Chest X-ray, AP view. Patient: 42 years old, sex M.
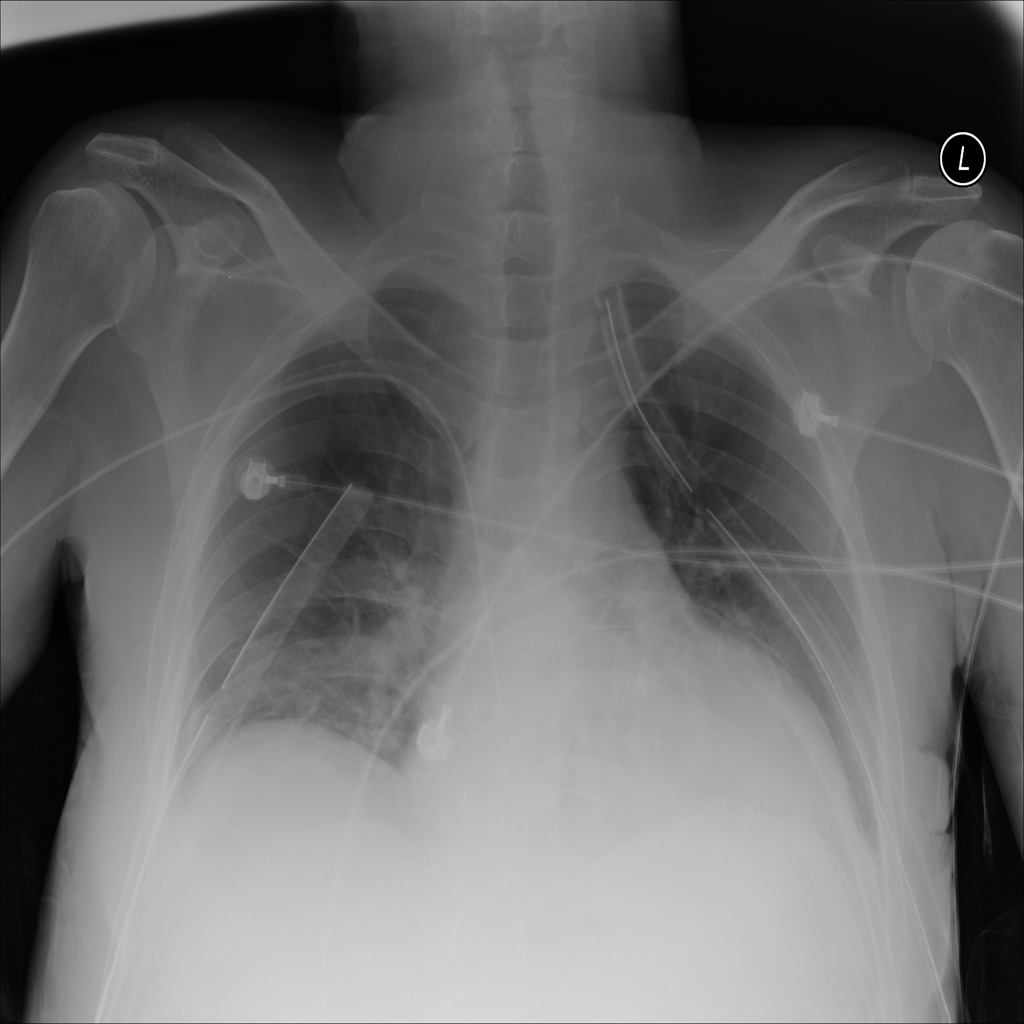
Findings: No Finding